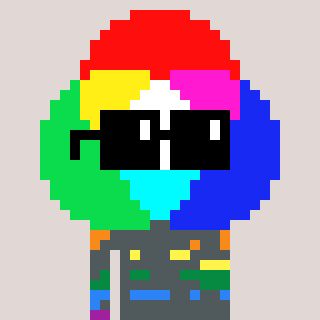
a pixel art character with square black sunglasses, a color circle-shaped head and a grayscale-colored body on a warm background